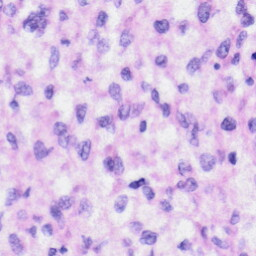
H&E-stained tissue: Liver